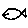
Label: fish